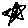
Label: star